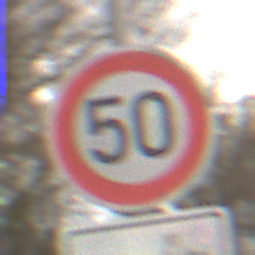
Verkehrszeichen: Geschwindigkeit50
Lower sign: HinweisDurchVerbaleAngabe6
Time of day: Midday
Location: Outdoor (Nature)
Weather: Overcast
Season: NotSpecified
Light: Natural